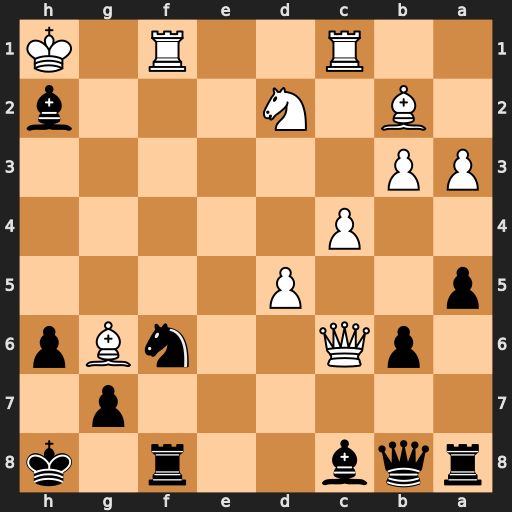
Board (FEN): rqb2r1k/6p1/1pQ2nBp/p2P4/2P5/PP6/1B1N3b/2R2R1K
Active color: b
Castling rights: -
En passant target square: -
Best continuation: Bd7 Qxa8 Qxa8